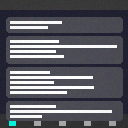
Screen state: on